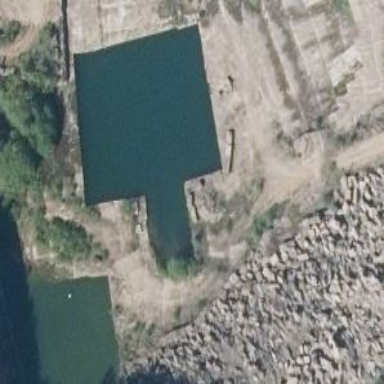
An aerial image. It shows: Reservoir of natural water.